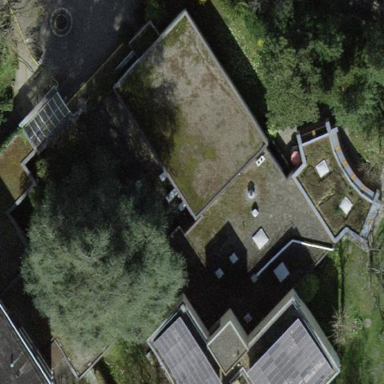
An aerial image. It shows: Hospital building.